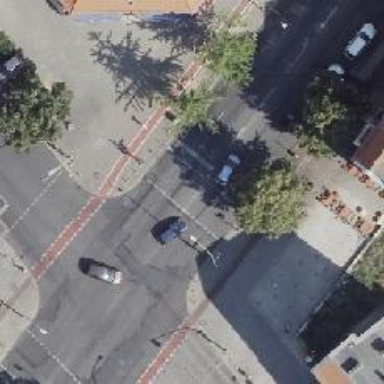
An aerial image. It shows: Secondary road with asphalt surface and lane markings. The road has sidewalks on both sides and cycle track. There is bus stop on the left for parking.